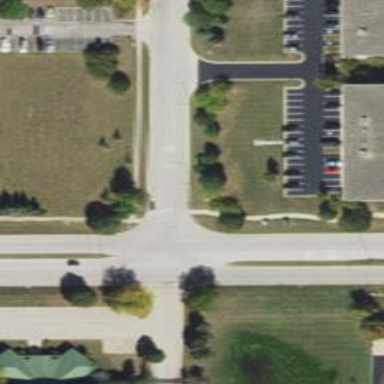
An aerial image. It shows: Marked crossing on the road.